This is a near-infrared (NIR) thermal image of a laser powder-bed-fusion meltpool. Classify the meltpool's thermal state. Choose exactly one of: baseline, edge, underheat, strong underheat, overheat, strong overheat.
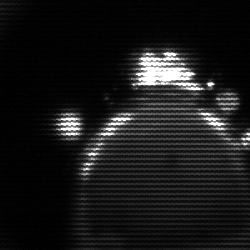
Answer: edge